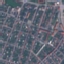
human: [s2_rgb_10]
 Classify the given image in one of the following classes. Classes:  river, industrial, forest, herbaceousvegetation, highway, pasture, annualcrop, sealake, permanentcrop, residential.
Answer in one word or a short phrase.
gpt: Residential